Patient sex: M
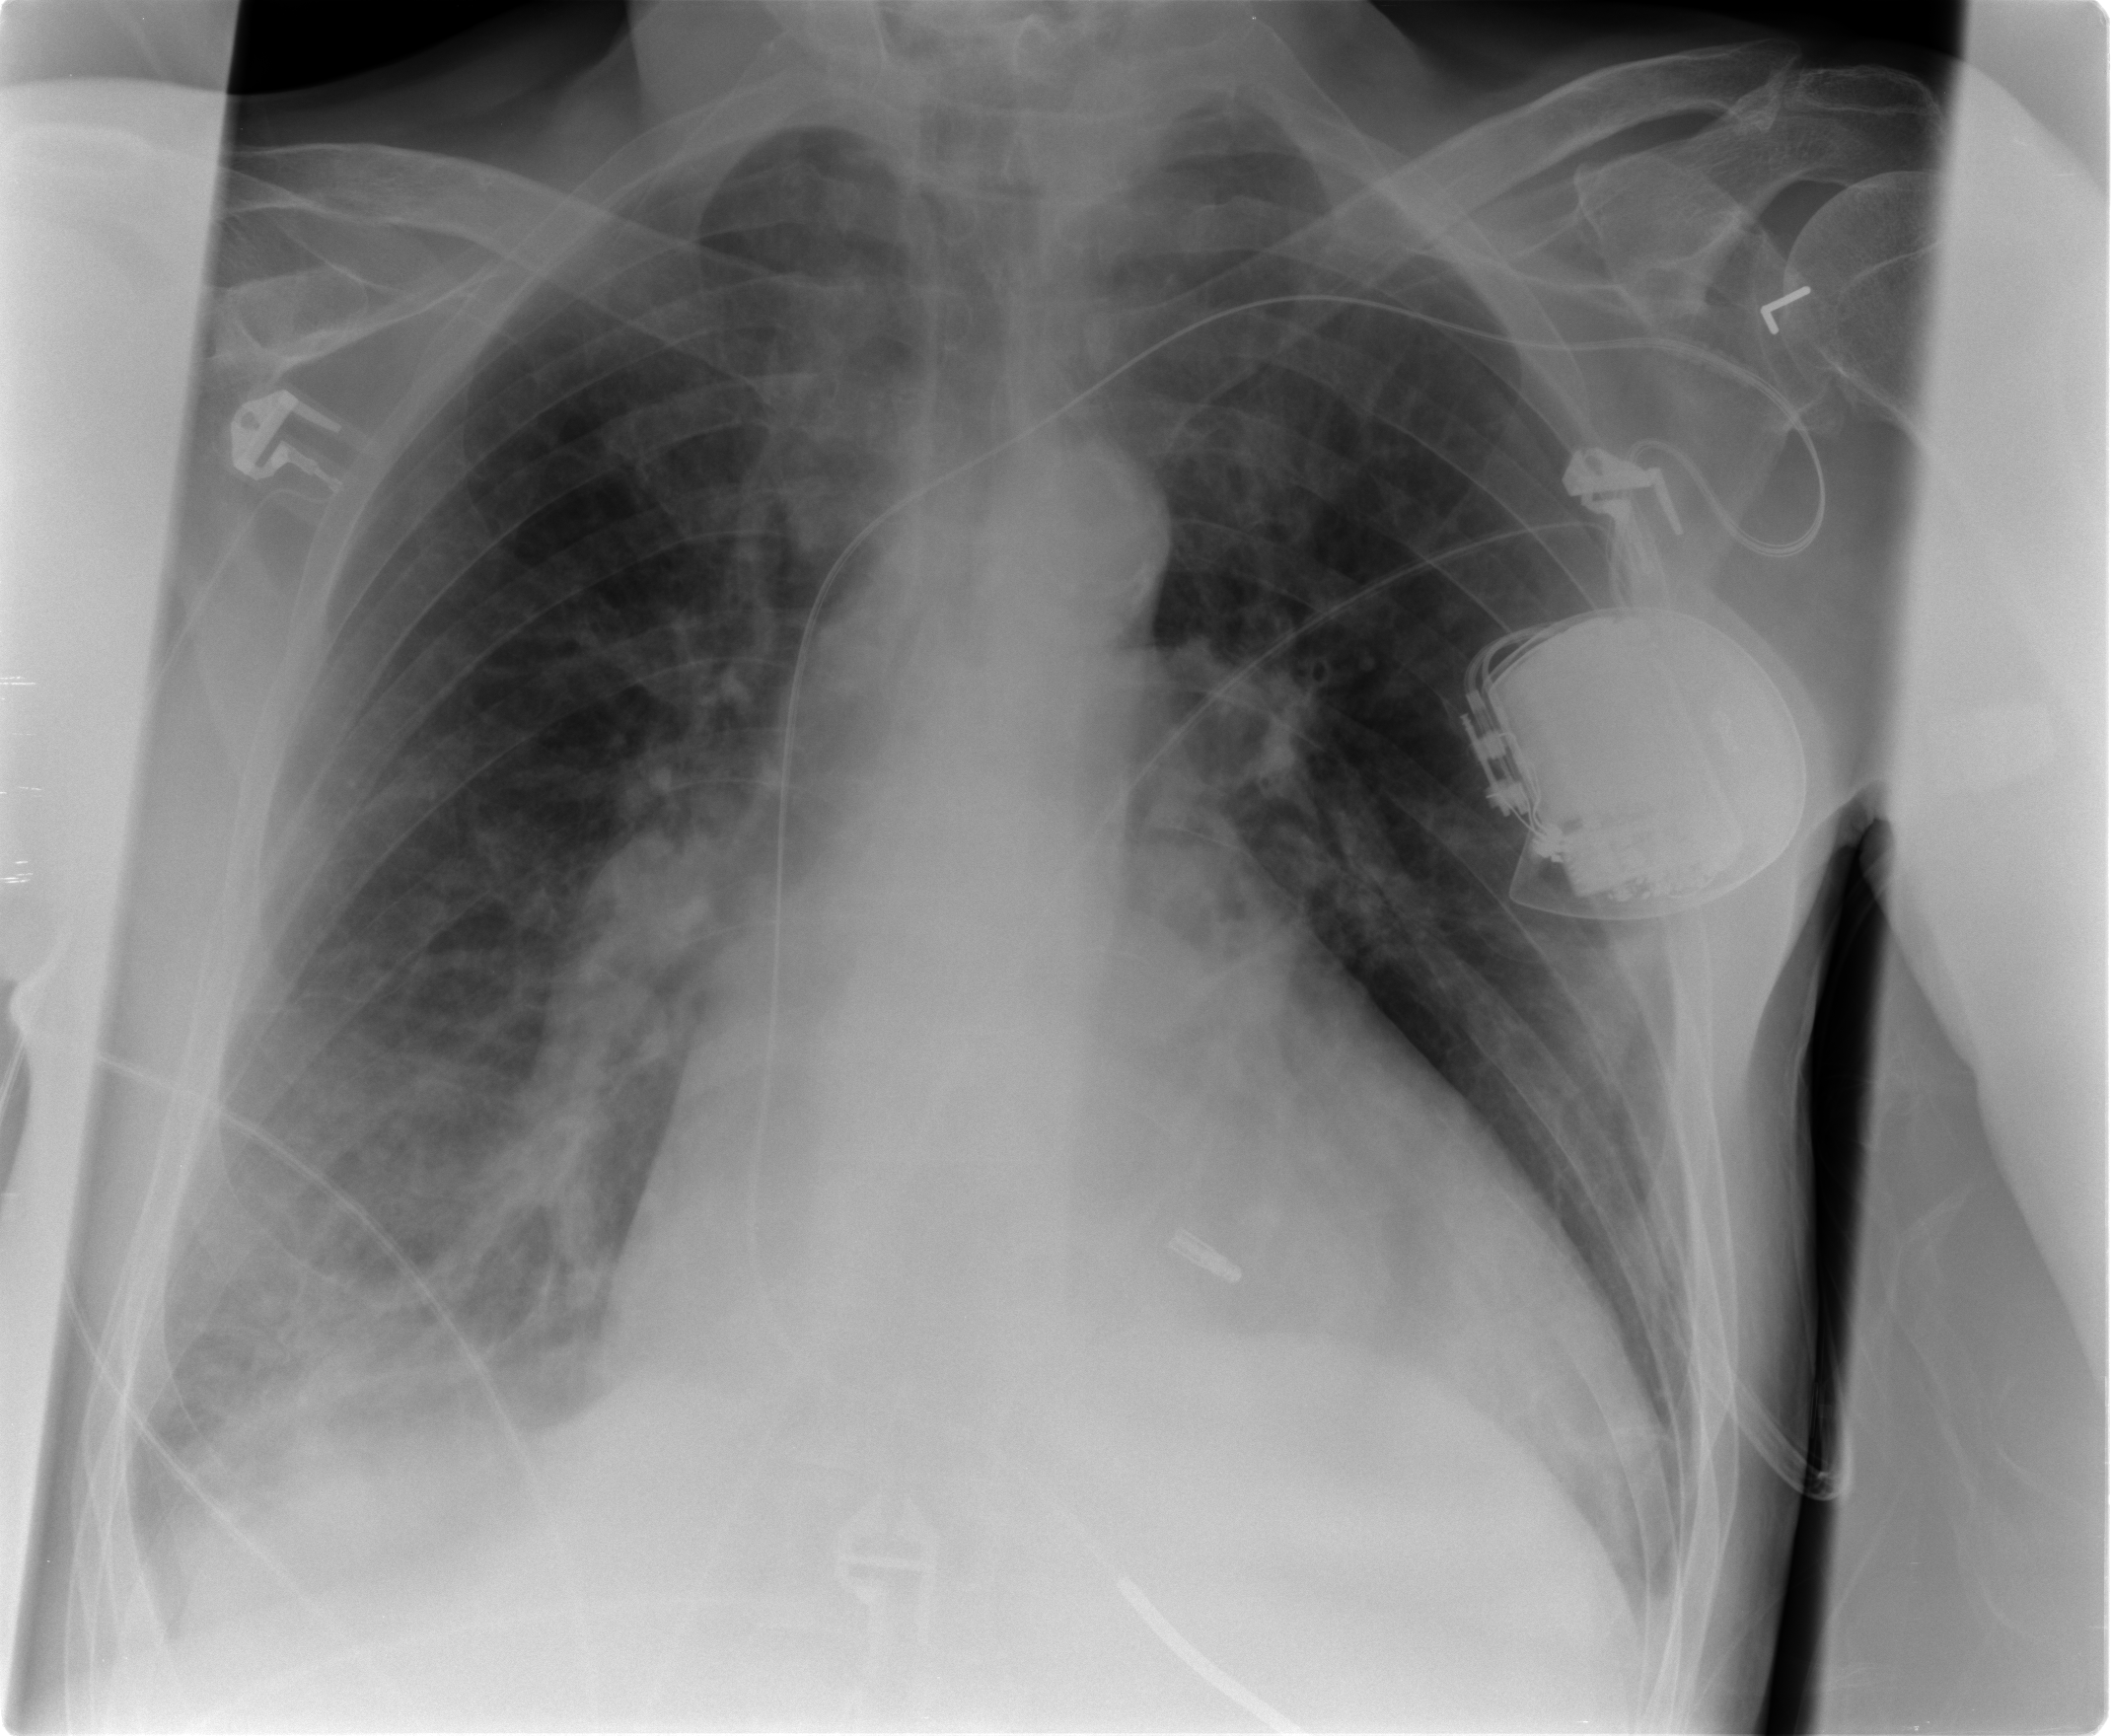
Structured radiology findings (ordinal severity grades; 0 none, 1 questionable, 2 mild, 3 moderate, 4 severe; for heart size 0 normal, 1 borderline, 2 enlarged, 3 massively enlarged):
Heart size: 2
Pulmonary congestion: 2
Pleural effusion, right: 3
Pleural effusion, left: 0
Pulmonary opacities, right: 0
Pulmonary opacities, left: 0
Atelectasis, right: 3
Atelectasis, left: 0